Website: lowes
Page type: review-order
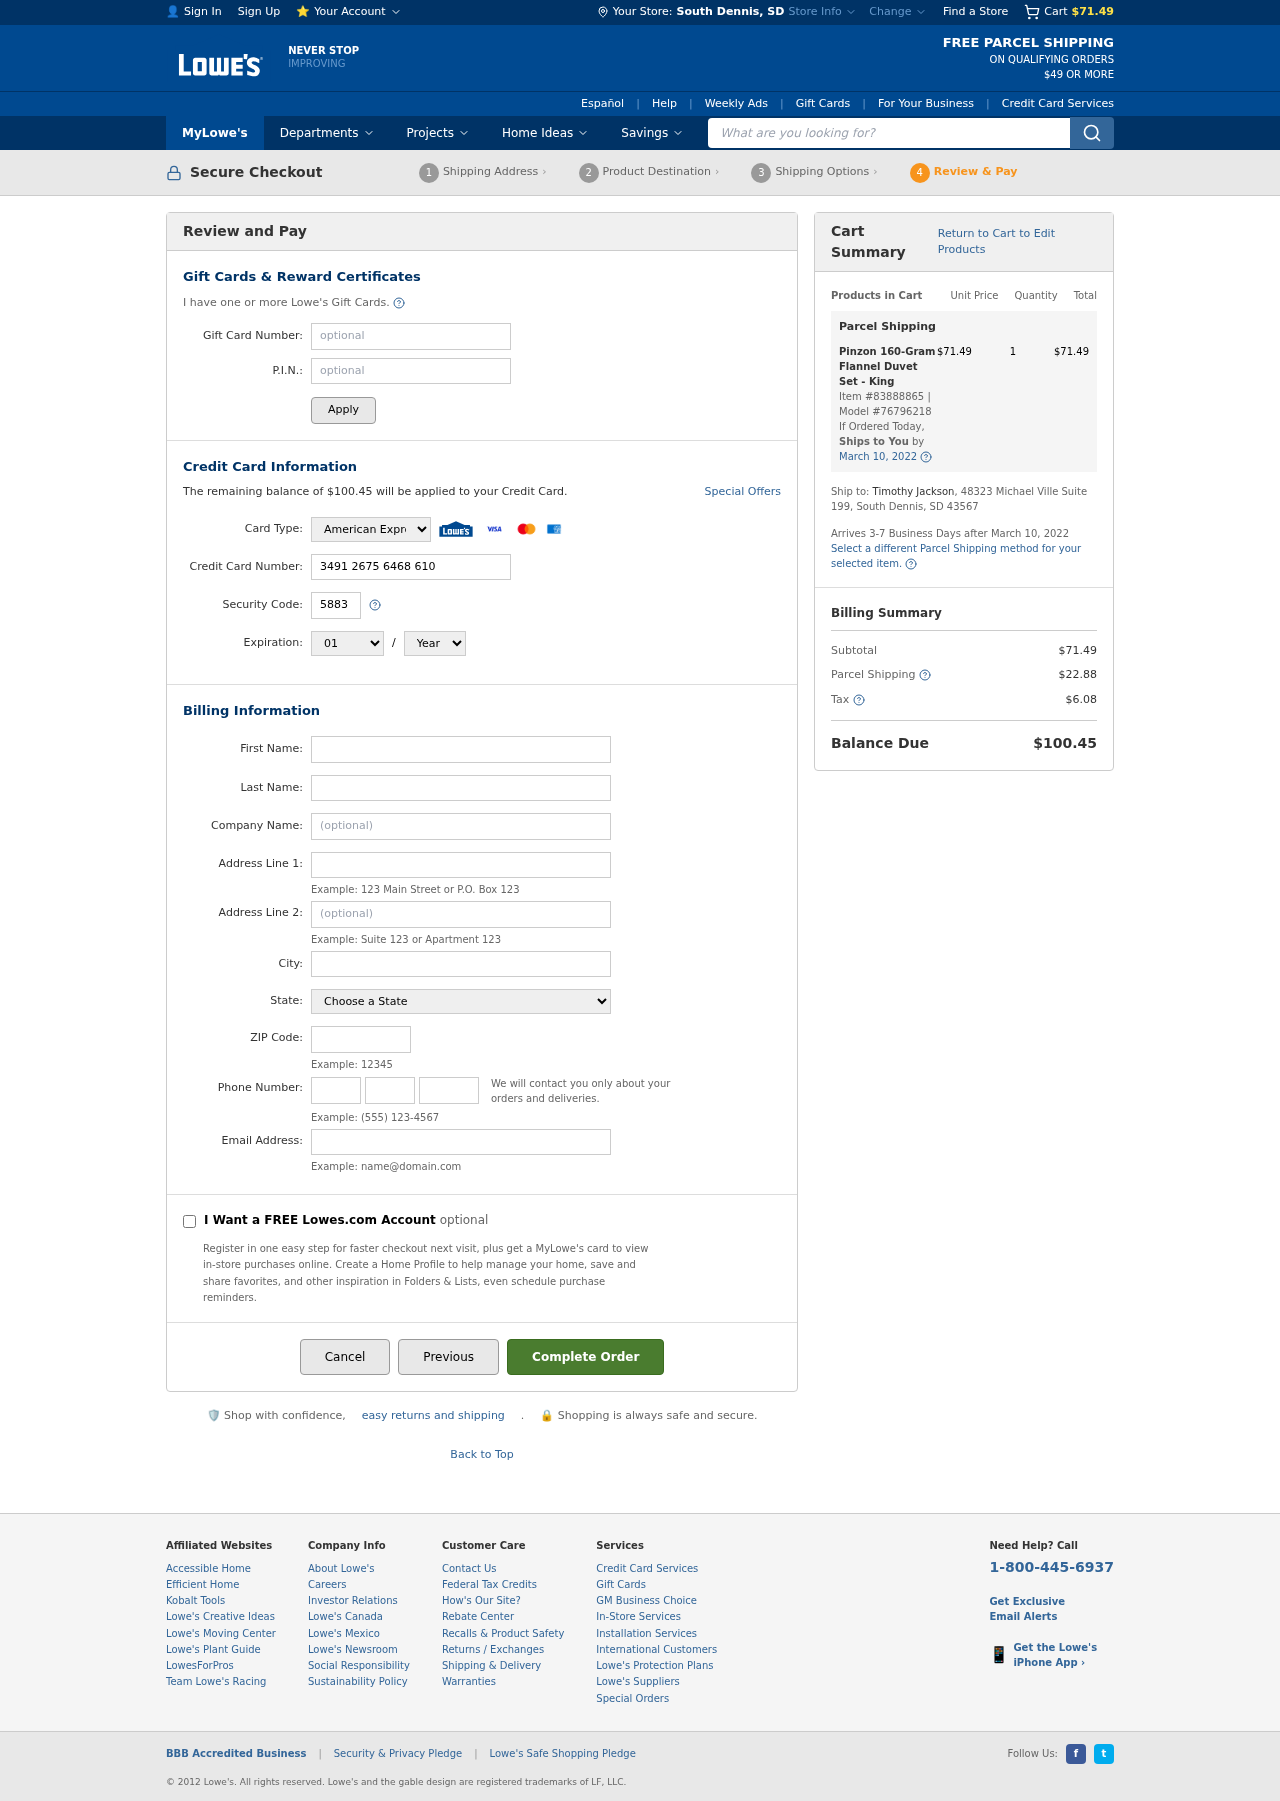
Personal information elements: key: PII_CARD_CVV
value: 5883
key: PII_CARD_EXPIRY_MONTH
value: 01
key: PII_CARD_EXPIRY_YEAR
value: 28
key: PII_CARD_NUMBER
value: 3491 2675 6468 610
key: PII_CARD_TYPE
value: American Express
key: PII_CITY
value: South Dennis
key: PII_CITY_STATE
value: South Dennis, SD
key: PII_COMPANY
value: Garcia, Church and Williams
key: PII_EMAIL
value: timothy.jackson@hotmail.com
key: PII_FIRSTNAME
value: Timothy
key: PII_LASTNAME
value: Jackson
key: PII_PHONE_AREA
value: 291
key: PII_PHONE_PREFIX
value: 310
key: PII_PHONE_SUFFIX
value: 8658
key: PII_POSTCODE
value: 43567
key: PII_STATE
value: South Dakota
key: PII_STREET
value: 48323 Michael Ville Suite 199
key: PII_STREET2
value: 48323 Michael Ville Suite 199
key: PII_FULLNAME2
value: Timothy Jackson
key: PII_STATE_ABBR
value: SD
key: PII_POSTCODE_FULL
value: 43567
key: PII_CITY_STATE_ZIP
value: South Dennis, SD 43567
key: PII_POSTCODE_NUMERIC
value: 43567
Product elements: key: PRODUCT1_NAME
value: Pinzon 160-Gram Flannel Duvet Set - King
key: PRODUCT1_PRICE
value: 71.49
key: PRODUCT1_QUANTITY
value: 1
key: PRODUCT1_ITEM_NUMBER
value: Item #83888865
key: PRODUCT1_MODEL_NUMBER
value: Model #76796218
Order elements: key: ORDER_SUBTOTAL
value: $71.49
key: ORDER_BALANCE_DUE
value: $100.45
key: ORDER_SHIPPING_DATE
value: March 10, 2022
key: ORDER_ITEM_TOTAL
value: $71.49
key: ORDER_SHIPPING_DATE2
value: March 10, 2022
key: ORDER_SHIPPING_COST
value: $22.88
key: ORDER_TAX
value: $6.08
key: ORDER_TOTAL
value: $100.45
Search elements: key: HEADER_SEARCH
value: What are you looking for?